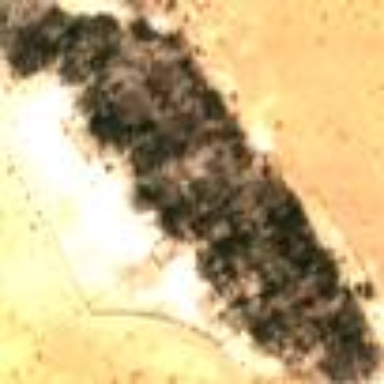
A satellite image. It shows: Orchard filled with date palms.